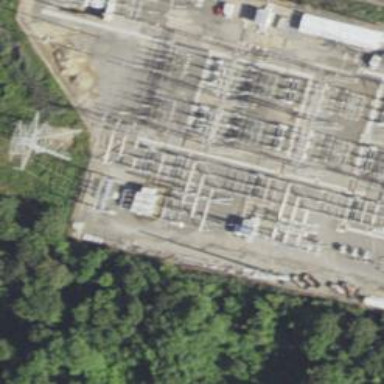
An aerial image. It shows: Switch used for power control.